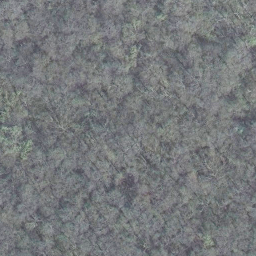
Label: forest